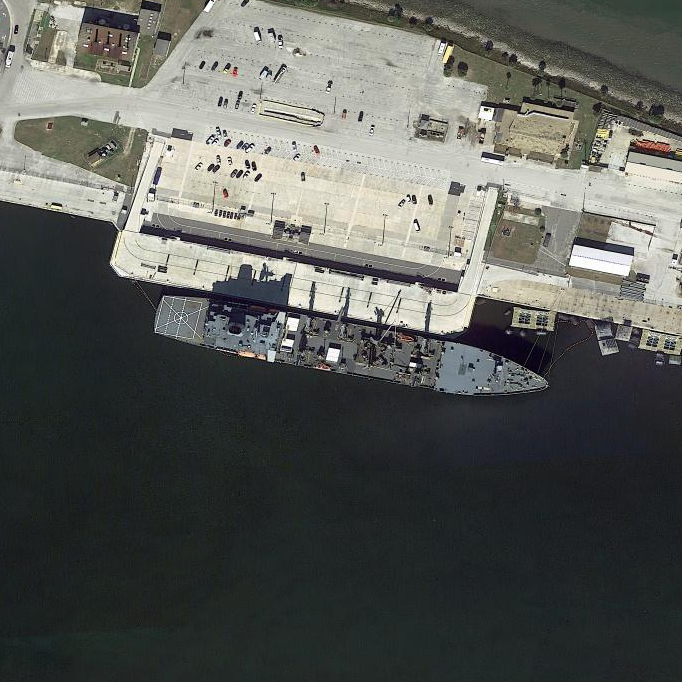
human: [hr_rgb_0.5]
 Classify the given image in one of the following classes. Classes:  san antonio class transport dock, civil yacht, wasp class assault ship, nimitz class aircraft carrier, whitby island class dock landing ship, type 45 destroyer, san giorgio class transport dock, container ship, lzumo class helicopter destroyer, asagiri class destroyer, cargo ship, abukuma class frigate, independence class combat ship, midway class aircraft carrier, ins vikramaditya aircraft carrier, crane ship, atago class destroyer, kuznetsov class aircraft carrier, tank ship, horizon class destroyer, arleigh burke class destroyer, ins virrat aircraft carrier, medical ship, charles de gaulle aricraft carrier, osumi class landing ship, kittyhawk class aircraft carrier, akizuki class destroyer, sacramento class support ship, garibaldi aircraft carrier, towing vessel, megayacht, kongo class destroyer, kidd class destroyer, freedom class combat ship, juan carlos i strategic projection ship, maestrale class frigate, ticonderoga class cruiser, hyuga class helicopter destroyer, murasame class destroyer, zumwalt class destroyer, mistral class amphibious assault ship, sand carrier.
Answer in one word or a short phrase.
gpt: Sacramento class support ship